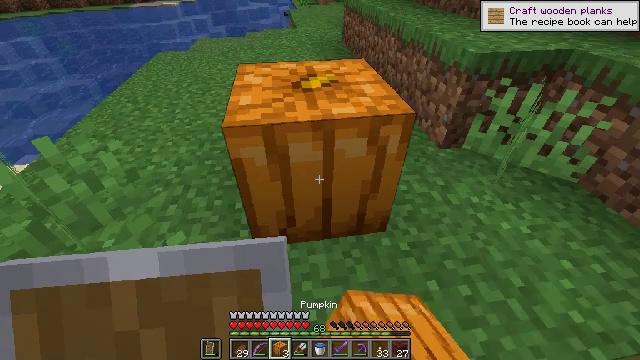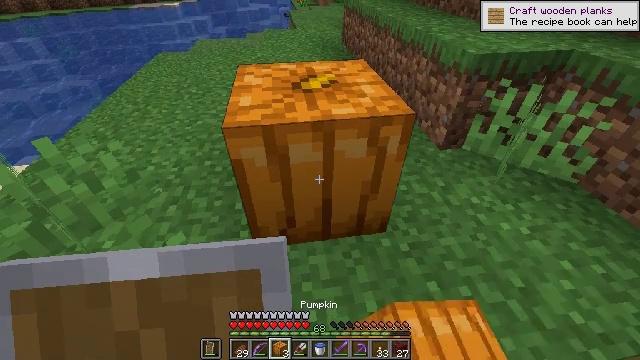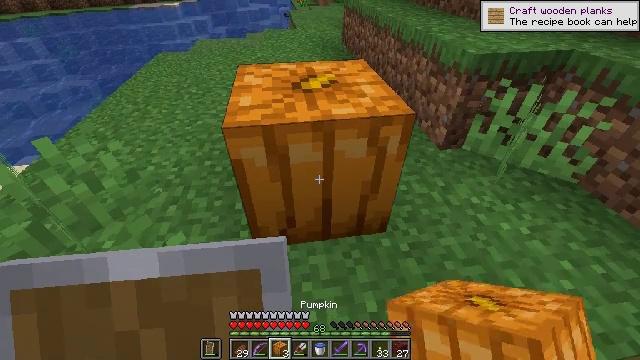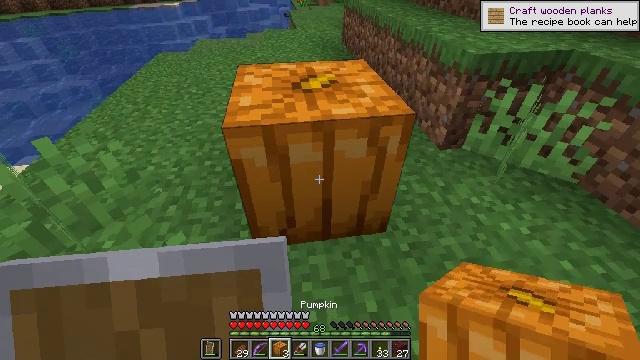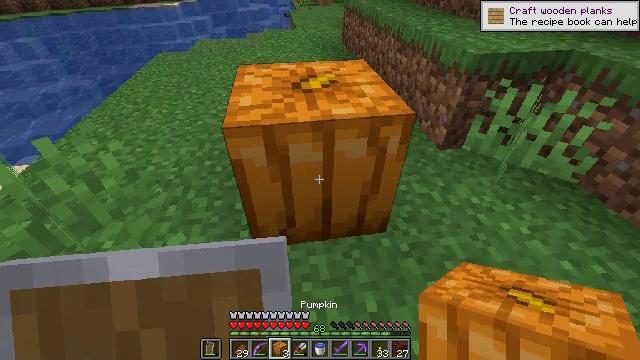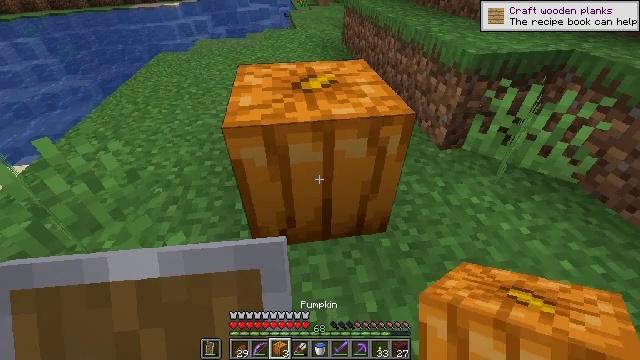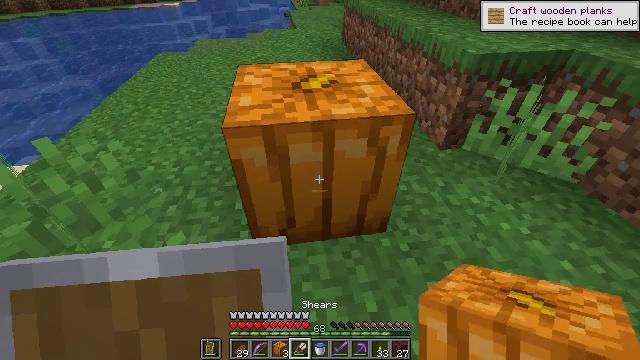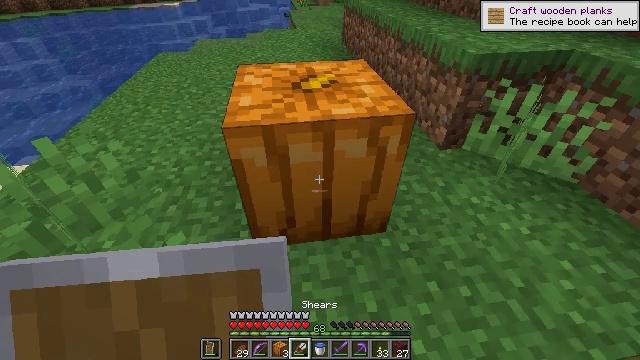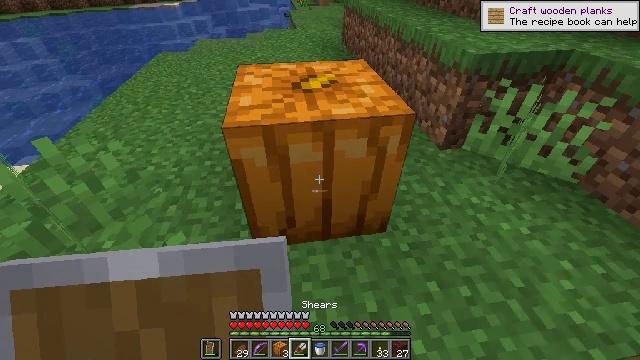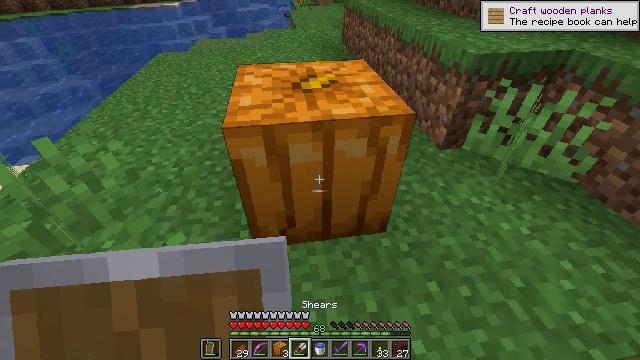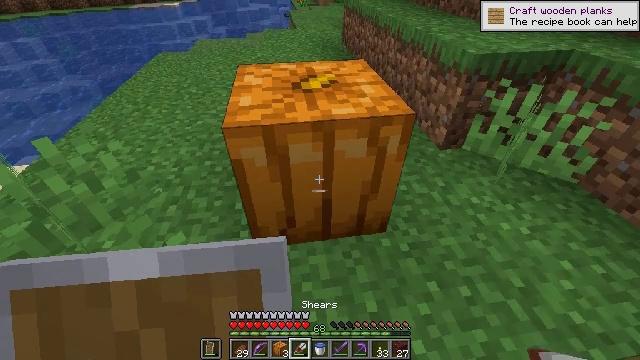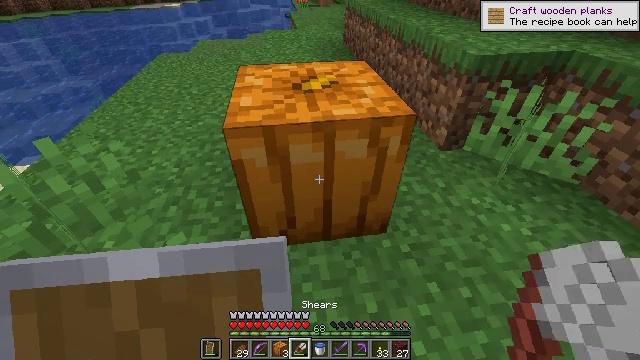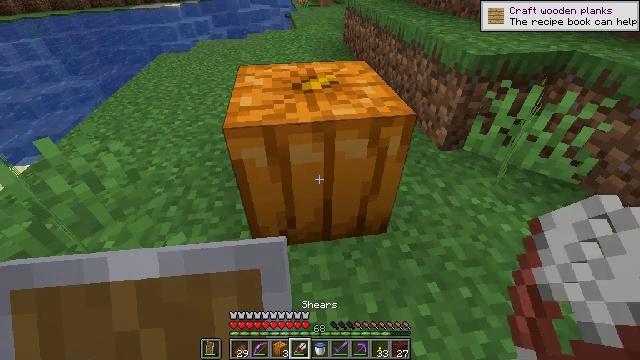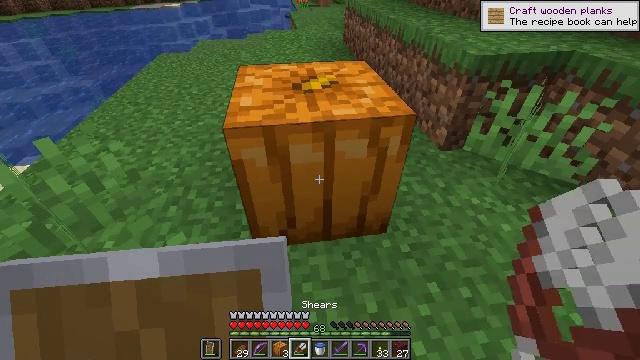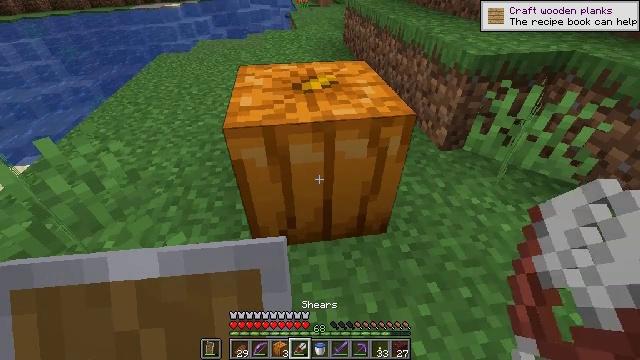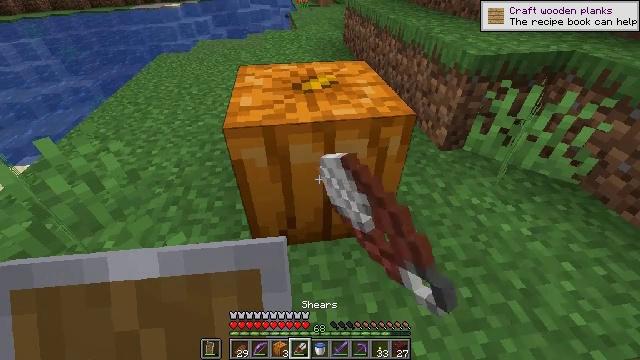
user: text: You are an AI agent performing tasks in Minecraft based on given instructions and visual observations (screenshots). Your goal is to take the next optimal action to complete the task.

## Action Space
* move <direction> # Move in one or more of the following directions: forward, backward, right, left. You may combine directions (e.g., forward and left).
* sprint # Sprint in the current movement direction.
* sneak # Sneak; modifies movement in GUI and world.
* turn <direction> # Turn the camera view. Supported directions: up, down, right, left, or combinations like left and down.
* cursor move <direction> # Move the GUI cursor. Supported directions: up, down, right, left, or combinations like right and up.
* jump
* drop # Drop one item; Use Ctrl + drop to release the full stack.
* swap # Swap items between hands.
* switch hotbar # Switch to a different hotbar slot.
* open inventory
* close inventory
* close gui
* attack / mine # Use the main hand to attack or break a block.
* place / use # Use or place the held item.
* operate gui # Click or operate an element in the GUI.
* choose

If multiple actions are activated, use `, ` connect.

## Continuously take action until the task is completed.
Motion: motion action
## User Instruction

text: Mine the carved pumpkin from the ground.
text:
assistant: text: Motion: no_op
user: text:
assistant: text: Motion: no_op
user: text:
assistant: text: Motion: no_op
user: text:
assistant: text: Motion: no_op
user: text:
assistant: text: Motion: no_op
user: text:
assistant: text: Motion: no_op
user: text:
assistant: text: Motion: no_op
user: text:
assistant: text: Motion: no_op
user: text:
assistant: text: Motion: no_op
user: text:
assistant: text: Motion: no_op
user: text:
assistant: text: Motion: no_op
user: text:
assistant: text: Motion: no_op
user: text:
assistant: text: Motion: no_op
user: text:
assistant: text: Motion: use / place
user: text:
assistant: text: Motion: use / place
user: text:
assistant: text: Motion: use / place
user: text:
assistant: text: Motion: use / place
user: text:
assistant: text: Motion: no_op
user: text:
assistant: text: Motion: no_op
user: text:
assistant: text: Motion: no_op
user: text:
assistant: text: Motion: no_op
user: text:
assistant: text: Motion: no_op
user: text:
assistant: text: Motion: no_op
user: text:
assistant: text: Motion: no_op
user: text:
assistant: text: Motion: no_op
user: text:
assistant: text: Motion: no_op
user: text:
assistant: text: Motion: no_op
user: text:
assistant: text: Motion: no_op
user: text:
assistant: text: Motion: no_op
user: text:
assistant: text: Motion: no_op